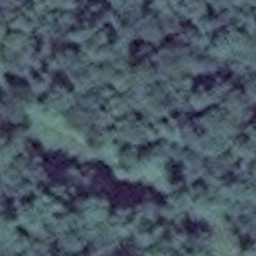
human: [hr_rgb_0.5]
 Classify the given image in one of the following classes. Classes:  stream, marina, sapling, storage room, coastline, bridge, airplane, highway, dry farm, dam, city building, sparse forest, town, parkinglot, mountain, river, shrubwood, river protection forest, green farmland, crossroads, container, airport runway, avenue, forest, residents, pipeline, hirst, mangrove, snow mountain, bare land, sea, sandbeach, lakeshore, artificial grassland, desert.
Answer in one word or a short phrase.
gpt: forest